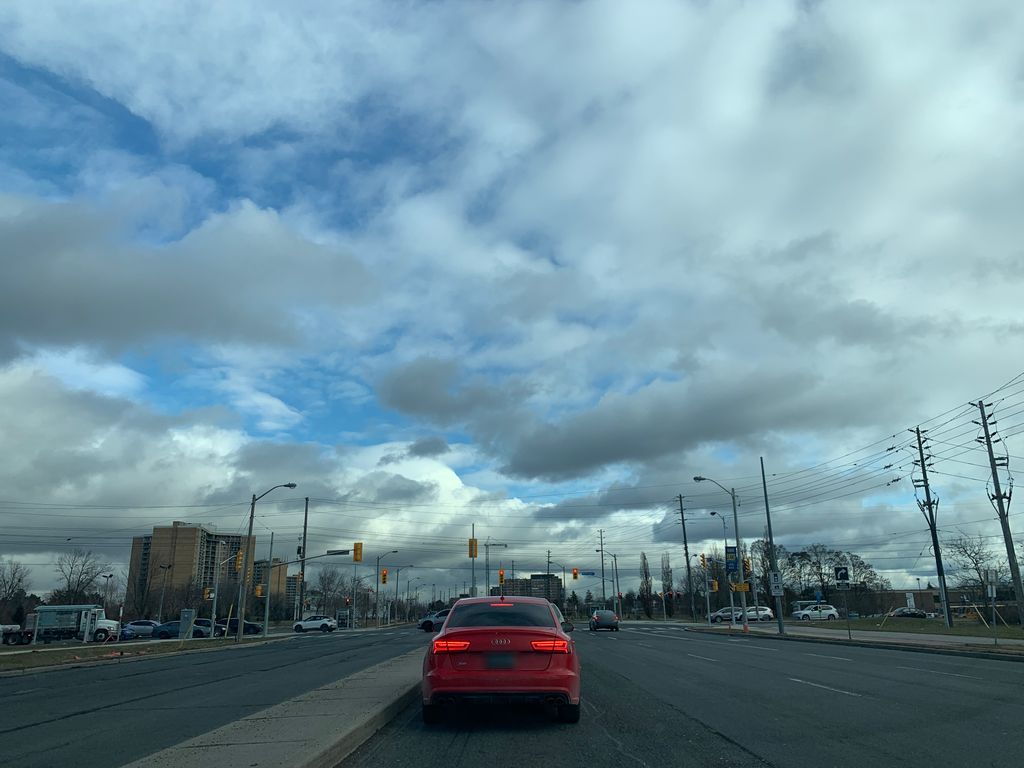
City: toronto